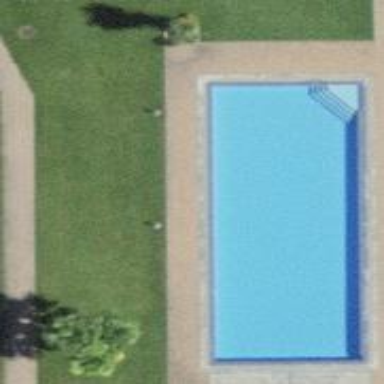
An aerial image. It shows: Swimming pool located in leisure land.